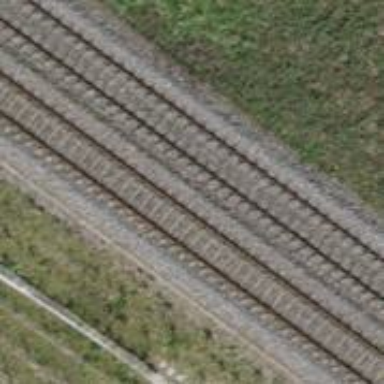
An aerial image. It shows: Single-track electrified railway with contact line.